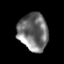
Tissue: prostate
Cell type: Epithelial cells
Senescence score: 0.3572
Nuclear area (px): 1088
Mean DAPI intensity: 115.418